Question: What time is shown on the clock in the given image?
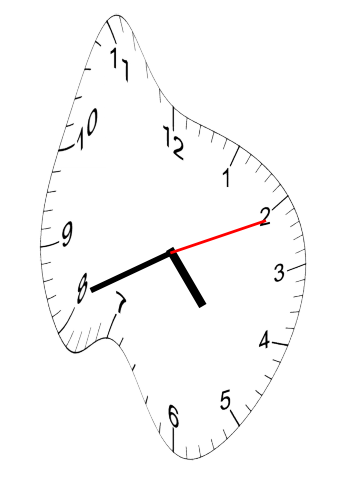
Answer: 04:41:11